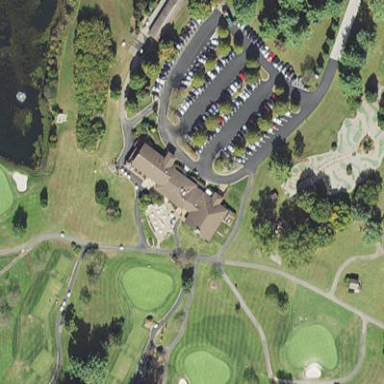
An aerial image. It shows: Clubhouse building for golf.